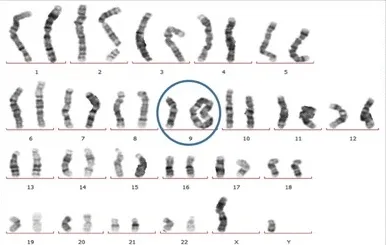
Karyotype results containing isodicentric ring chromosome 9.
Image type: radiology (mri)